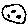
Label: moon